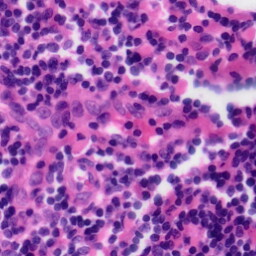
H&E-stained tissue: Tonsil